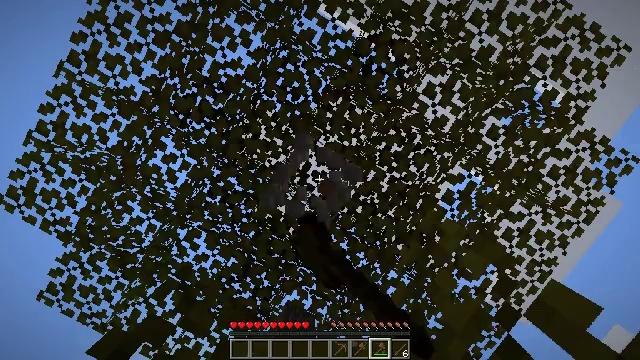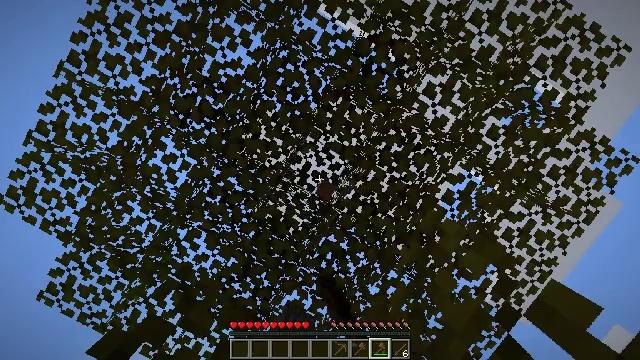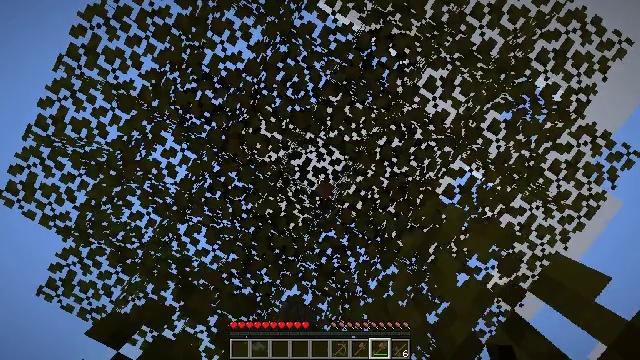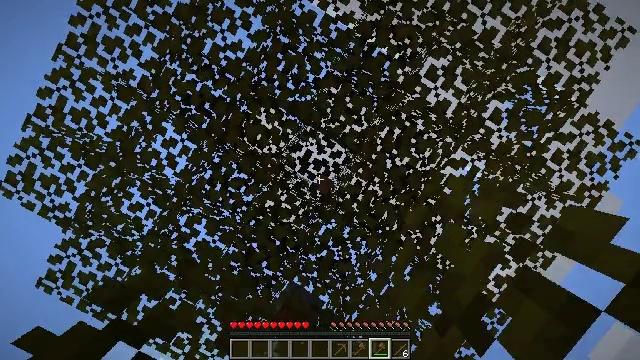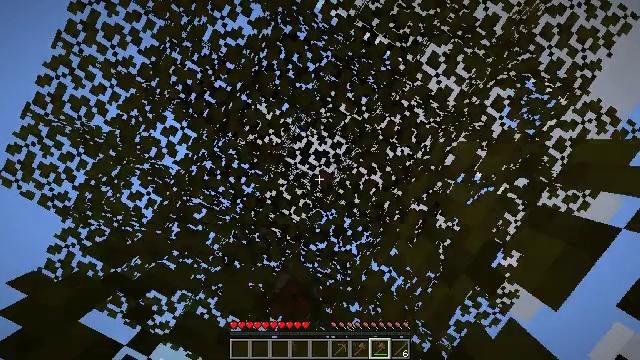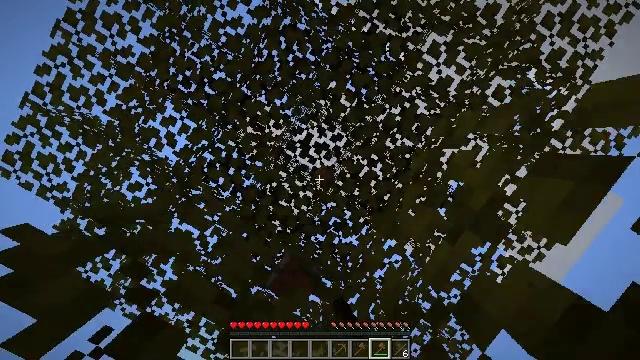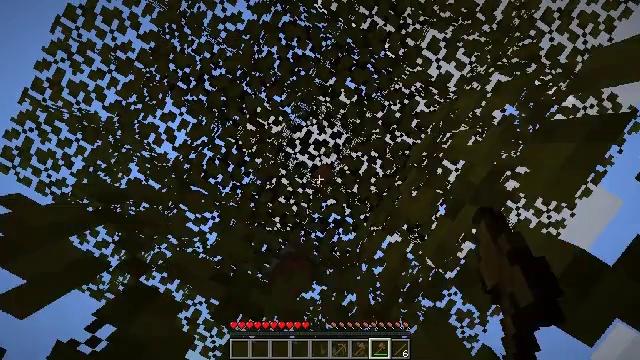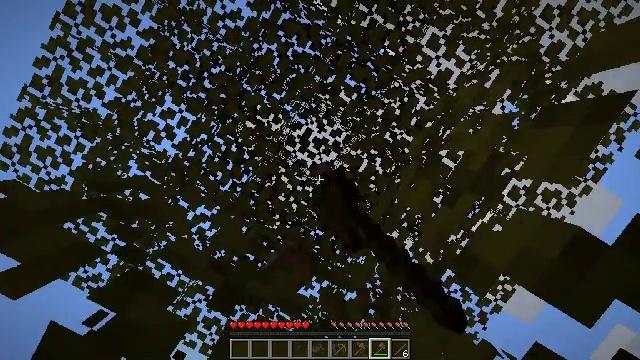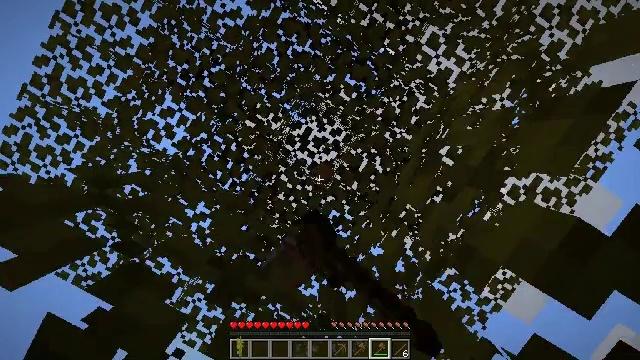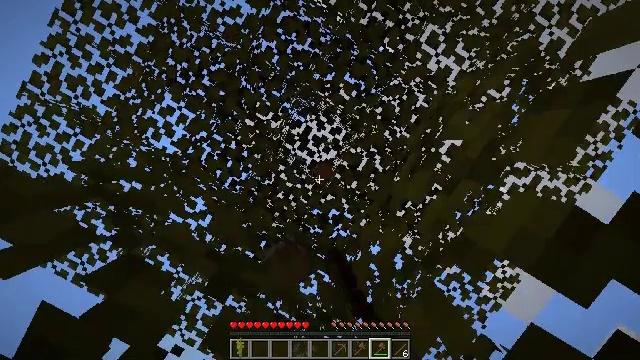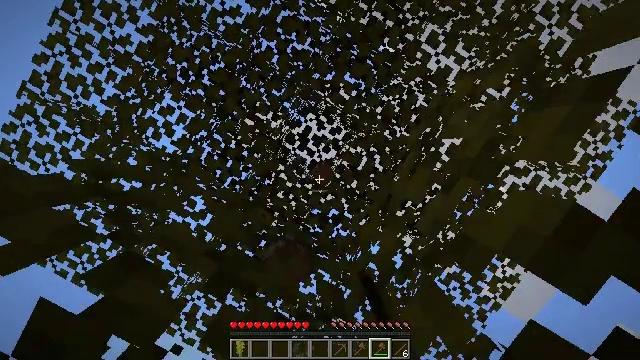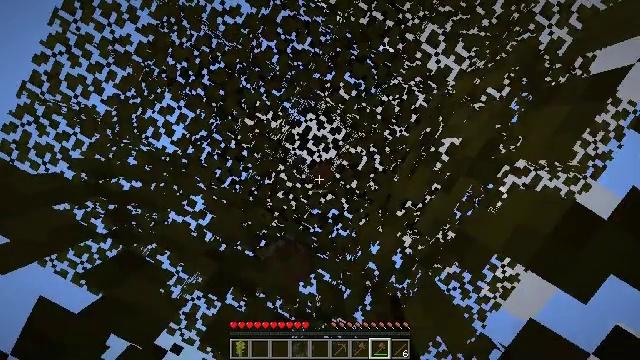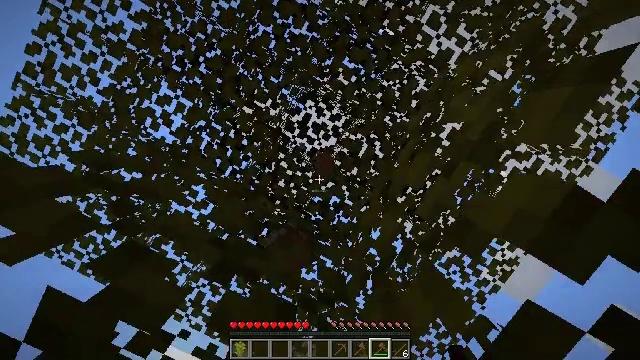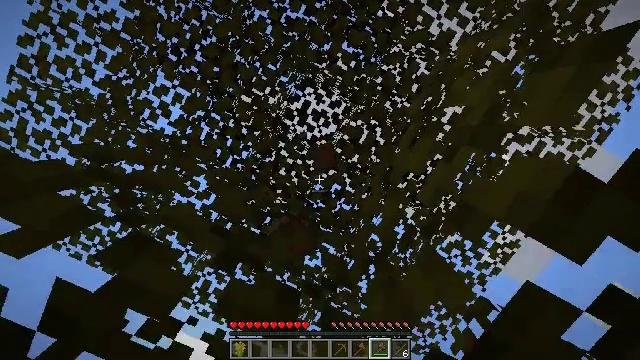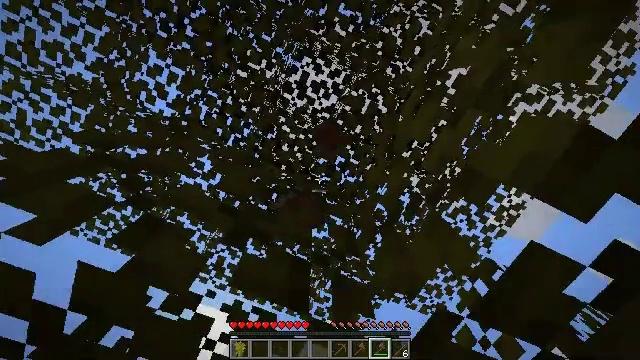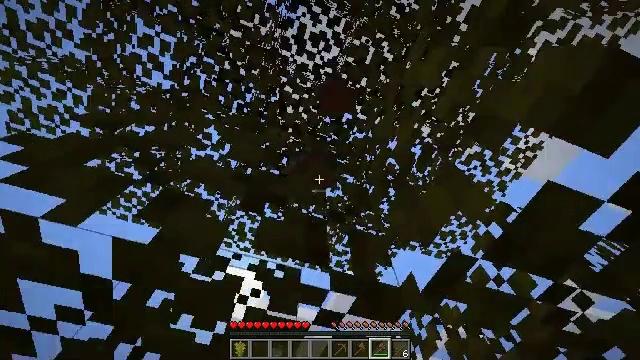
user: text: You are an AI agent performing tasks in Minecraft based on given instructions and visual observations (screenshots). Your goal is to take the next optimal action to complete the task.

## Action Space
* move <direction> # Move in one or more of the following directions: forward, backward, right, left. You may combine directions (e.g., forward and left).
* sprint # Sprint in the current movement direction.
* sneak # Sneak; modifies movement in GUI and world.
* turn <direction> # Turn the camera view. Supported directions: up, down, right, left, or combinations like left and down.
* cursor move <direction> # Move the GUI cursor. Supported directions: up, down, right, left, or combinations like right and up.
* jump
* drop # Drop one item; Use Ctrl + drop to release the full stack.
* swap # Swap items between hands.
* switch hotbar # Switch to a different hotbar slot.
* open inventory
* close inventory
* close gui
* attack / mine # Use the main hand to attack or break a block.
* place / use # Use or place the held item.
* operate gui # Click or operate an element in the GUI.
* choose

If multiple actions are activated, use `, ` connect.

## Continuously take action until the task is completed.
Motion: motion action
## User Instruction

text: Mine acacia leaves from the tree.
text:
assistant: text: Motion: attack / mine
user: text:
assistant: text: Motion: move forward, attack / mine
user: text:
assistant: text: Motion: move forward, attack / mine
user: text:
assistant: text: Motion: move forward, attack / mine
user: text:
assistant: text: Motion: attack / mine
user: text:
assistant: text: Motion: attack / mine
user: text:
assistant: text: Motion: attack / mine
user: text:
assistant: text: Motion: attack / mine
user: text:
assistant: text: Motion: attack / mine
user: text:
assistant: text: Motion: no_op
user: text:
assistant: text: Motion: no_op
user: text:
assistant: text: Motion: turn left and down
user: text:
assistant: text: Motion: turn left and down
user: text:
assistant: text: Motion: turn left and down
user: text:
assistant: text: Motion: turn left and down
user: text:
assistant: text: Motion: turn left and down
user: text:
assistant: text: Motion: turn down, attack / mine
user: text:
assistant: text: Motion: attack / mine
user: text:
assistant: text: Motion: attack / mine
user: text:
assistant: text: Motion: attack / mine
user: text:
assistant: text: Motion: attack / mine
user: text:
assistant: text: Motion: attack / mine
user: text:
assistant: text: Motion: attack / mine
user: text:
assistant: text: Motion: attack / mine
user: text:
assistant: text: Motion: attack / mine
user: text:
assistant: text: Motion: attack / mine
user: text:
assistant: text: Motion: attack / mine
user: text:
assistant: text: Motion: attack / mine